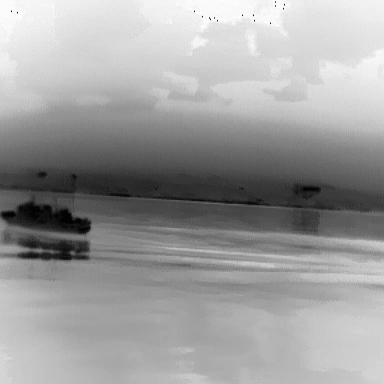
There is a warship in the infrared image.